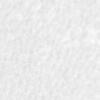
Label: no_change